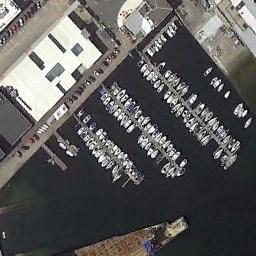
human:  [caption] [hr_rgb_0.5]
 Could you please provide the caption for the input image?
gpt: The harbor with lots of neatly docked boats is surrounded by some buildings and parking lots and the color of the waters is dark green .

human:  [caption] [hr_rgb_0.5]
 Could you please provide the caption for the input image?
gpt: Neatly moor some ships on the sea next to the harbor next to the building and parking lot .

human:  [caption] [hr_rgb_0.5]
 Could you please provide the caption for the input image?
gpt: There are ships in the harbor, And there are ships moving .

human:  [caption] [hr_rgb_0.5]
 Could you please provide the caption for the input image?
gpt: There are many ships in the harbor .

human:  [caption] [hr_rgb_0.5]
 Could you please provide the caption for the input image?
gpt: There are many ships and a white building at the harbor .